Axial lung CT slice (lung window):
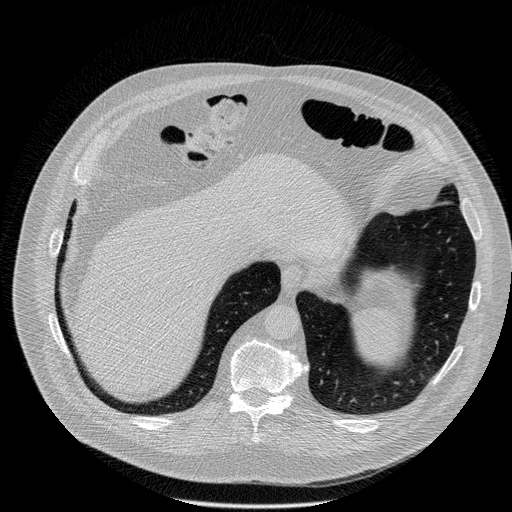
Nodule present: no